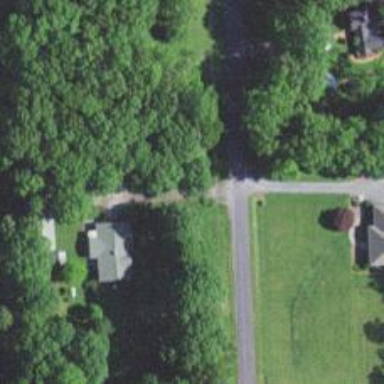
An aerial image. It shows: Driveway.